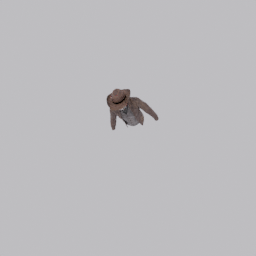
Label: people